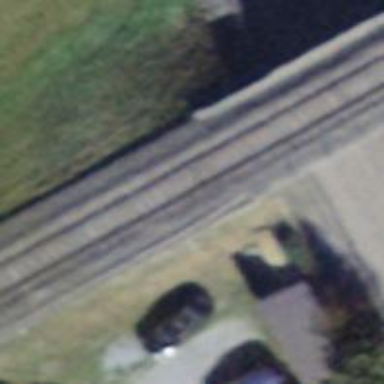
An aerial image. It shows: Single-track railway bridge with contact lines for electrification.